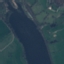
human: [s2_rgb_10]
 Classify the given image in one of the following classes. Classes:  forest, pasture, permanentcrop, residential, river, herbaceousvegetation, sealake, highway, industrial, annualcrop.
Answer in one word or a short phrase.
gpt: River